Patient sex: M
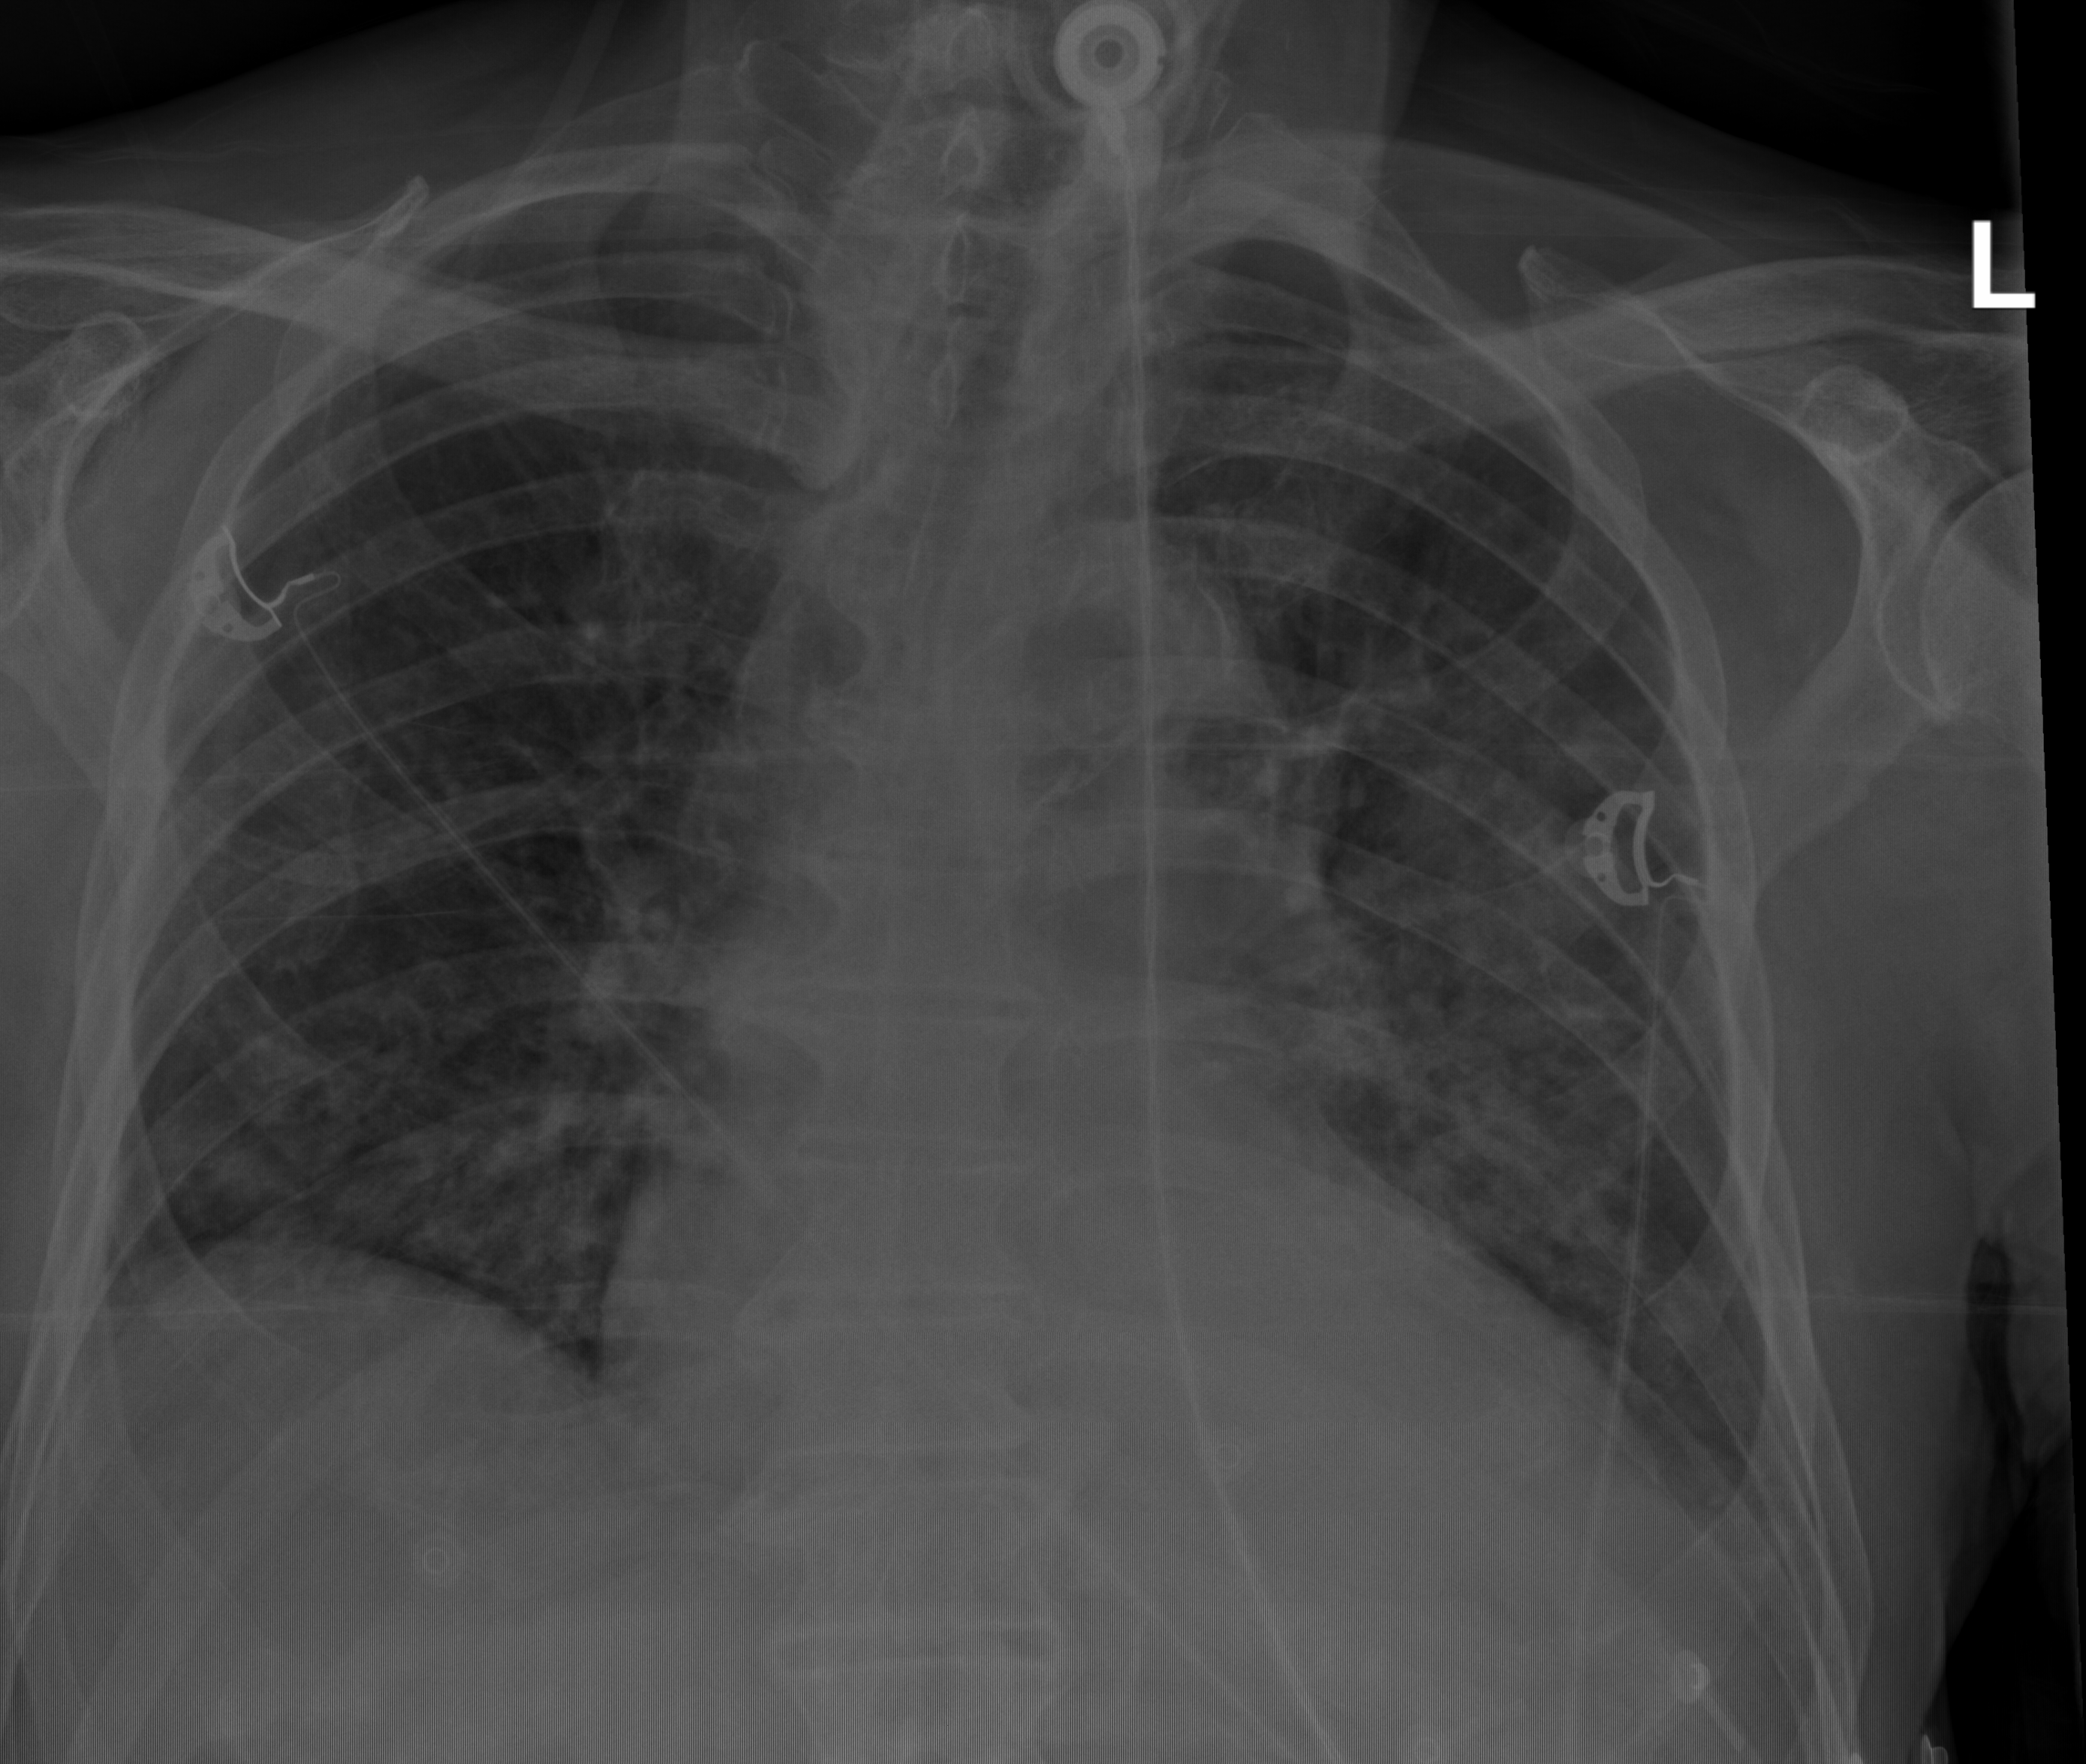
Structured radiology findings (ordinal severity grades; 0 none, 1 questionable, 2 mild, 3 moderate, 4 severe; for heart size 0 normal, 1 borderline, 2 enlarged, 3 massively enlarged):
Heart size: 2
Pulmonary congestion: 0
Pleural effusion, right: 0
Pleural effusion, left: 0
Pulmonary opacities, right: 2
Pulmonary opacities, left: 3
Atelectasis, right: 2
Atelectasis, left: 2